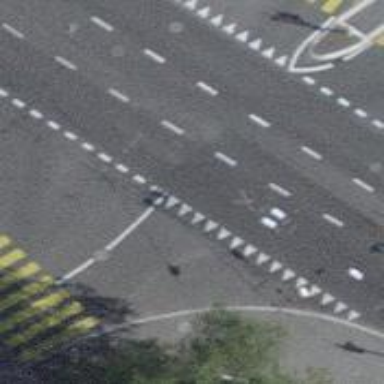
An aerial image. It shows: Road with "give way" sign.